Field crop: maize
Growth stage: 2
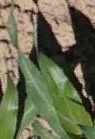
Species: maize